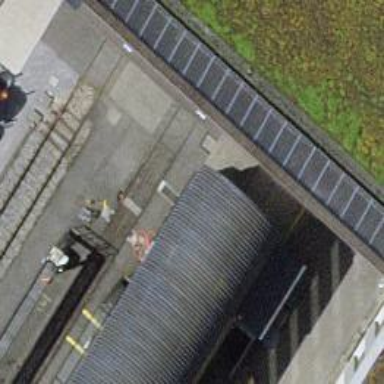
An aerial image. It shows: Railway buffer stop.